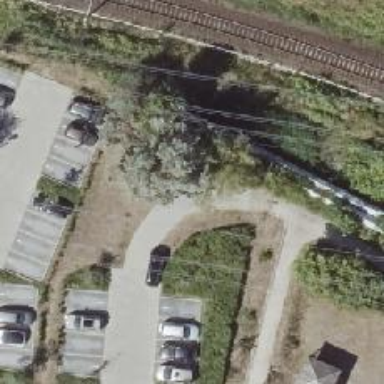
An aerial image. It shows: Footway.